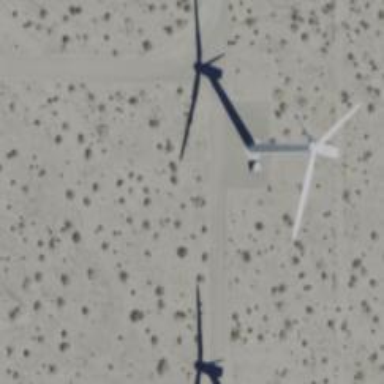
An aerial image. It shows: Wind generator powered by horizontal-axis wind turbine.